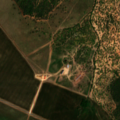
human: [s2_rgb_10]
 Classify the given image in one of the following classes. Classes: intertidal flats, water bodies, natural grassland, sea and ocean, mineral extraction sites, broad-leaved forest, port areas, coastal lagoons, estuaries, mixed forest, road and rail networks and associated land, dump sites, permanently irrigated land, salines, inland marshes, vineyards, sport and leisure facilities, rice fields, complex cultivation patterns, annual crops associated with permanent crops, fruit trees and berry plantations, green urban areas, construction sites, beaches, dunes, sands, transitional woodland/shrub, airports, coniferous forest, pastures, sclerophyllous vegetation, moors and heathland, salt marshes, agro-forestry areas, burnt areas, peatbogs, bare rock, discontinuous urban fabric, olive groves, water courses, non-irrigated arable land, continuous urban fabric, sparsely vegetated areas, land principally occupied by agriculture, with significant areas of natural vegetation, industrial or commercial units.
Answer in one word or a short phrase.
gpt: continuous urban fabric